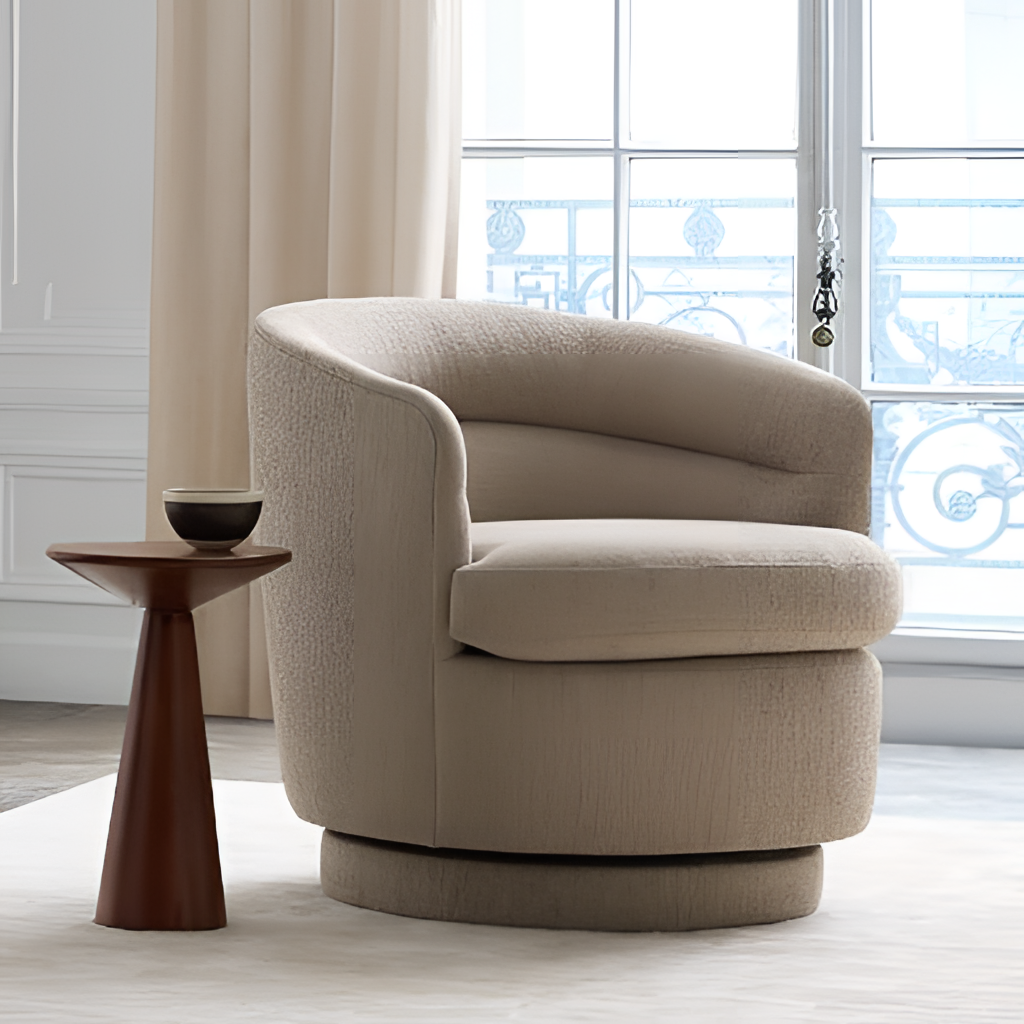
living room, beige fabric armchair, beige wood flooring, with plank pattern, curtain wallpaper, with solid pattern, contemporary